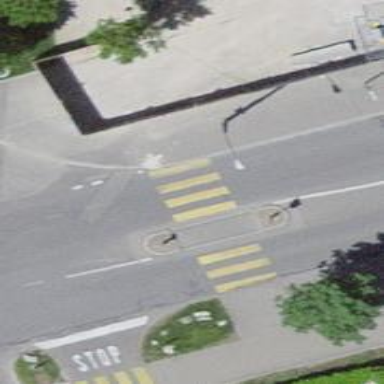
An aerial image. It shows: Zebra crossing on the road.